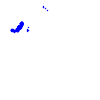
Particle: electron